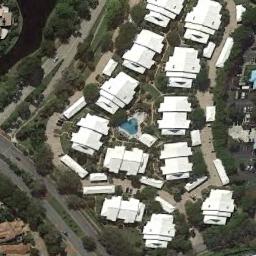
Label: dense_residential